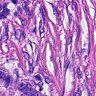
Metastatic tissue present: yes